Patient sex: M
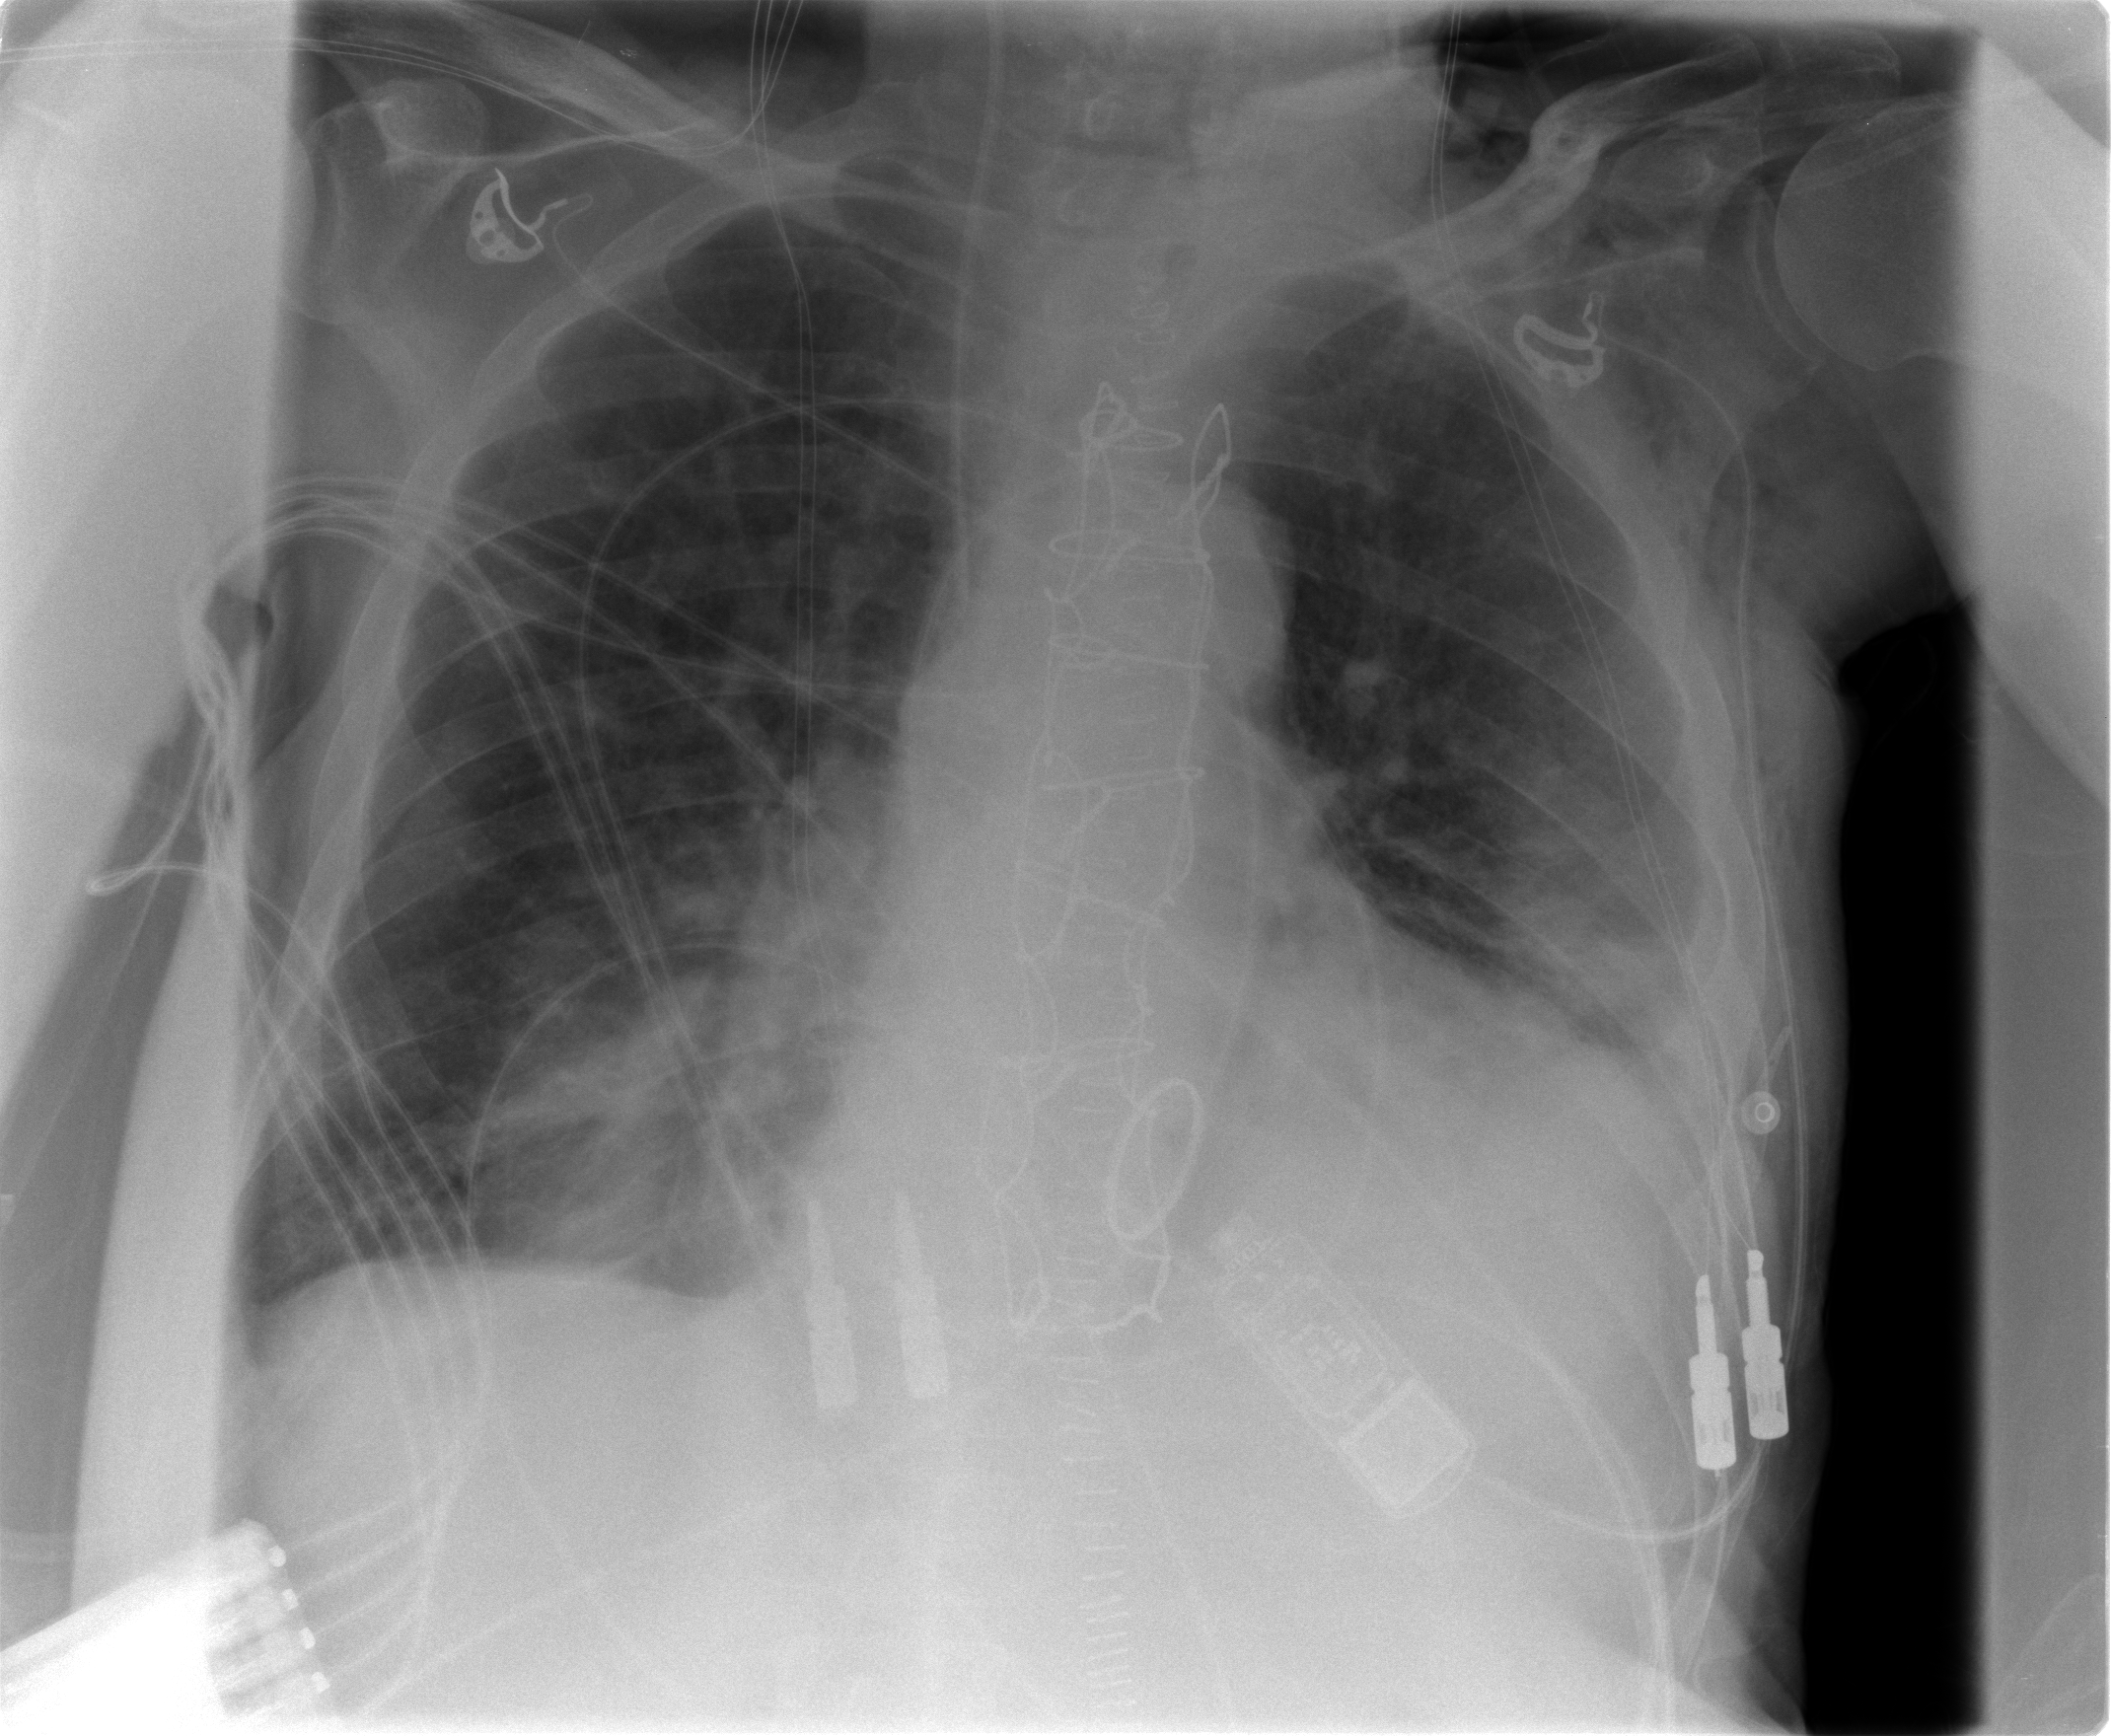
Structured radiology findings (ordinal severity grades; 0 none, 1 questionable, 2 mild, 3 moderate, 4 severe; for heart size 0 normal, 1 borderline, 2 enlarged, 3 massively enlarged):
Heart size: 2
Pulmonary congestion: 2
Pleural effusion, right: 0
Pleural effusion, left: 2
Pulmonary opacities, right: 2
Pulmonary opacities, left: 2
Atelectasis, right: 2
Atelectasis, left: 2